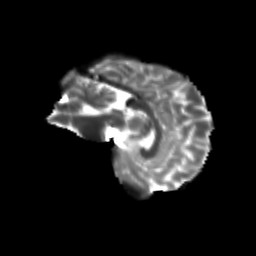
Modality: T2w
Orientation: sagittal
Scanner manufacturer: siemens
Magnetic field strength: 3 T
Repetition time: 9.2 s
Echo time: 0.084 s